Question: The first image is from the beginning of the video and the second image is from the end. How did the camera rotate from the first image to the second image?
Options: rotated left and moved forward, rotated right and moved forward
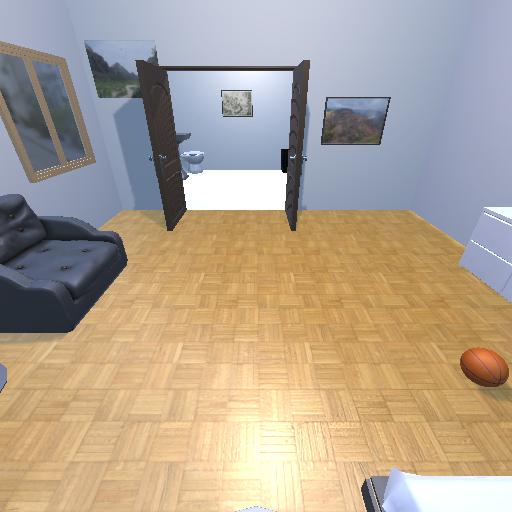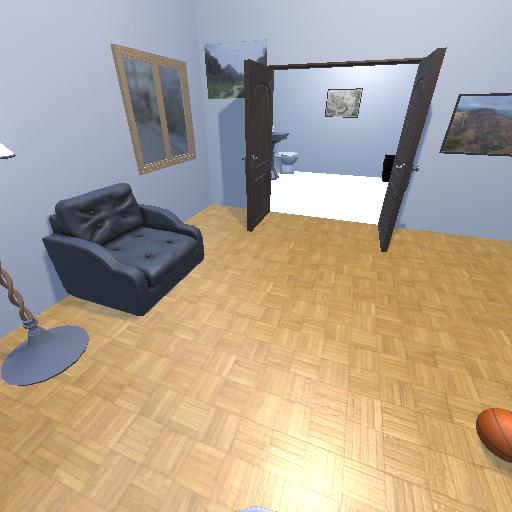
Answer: rotated left and moved forward